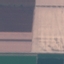
Land use / land cover: AnnualCrop